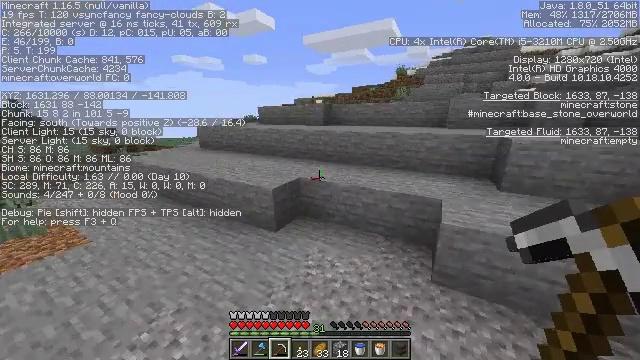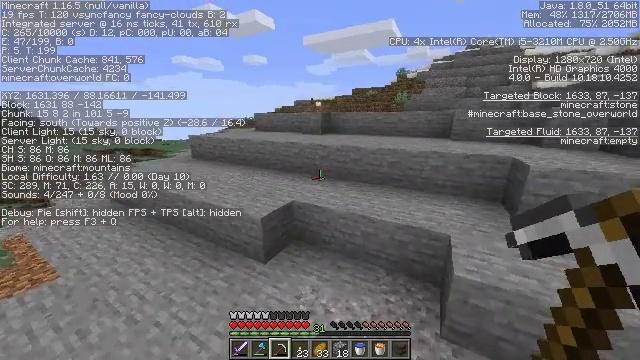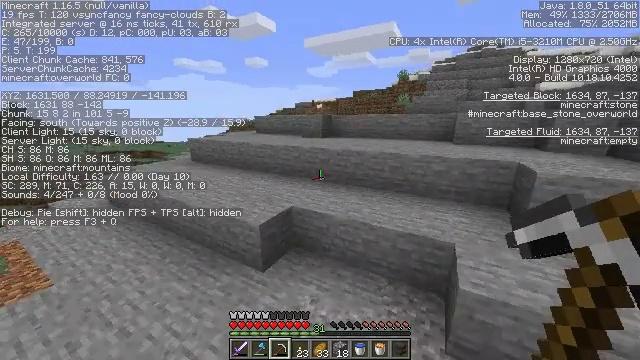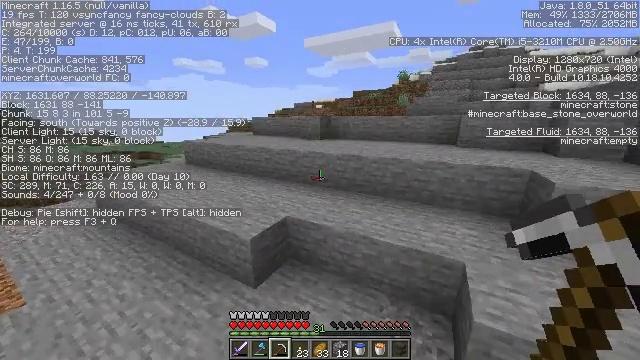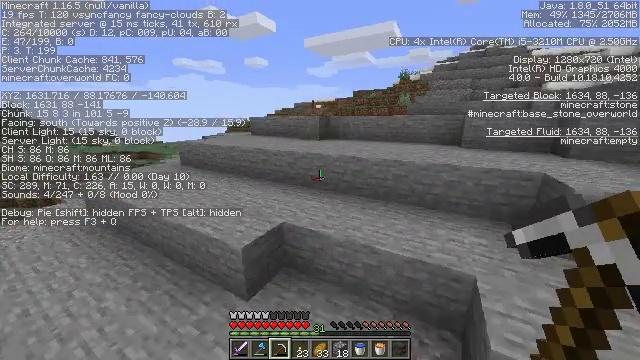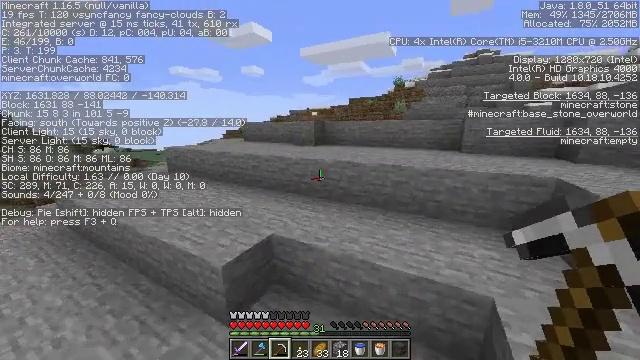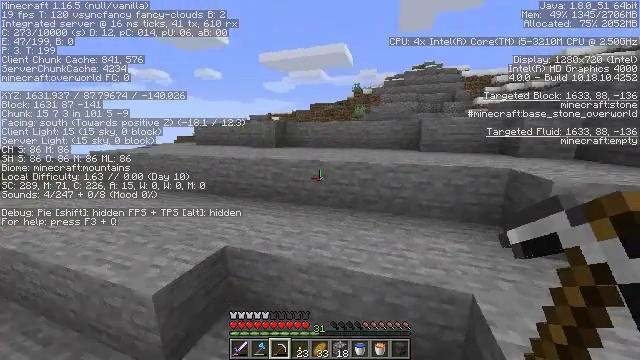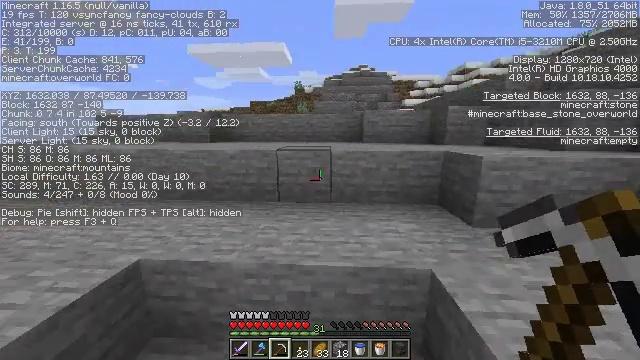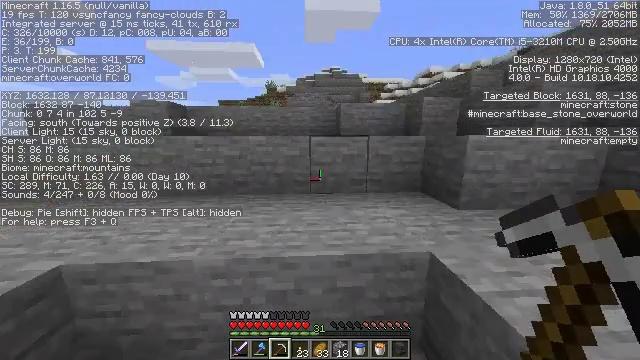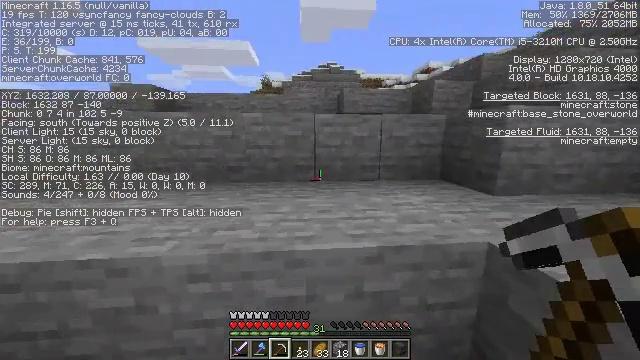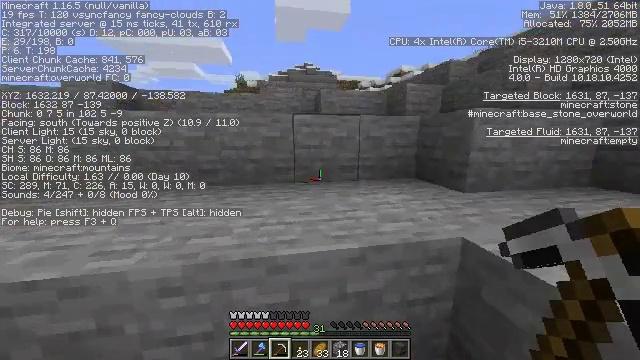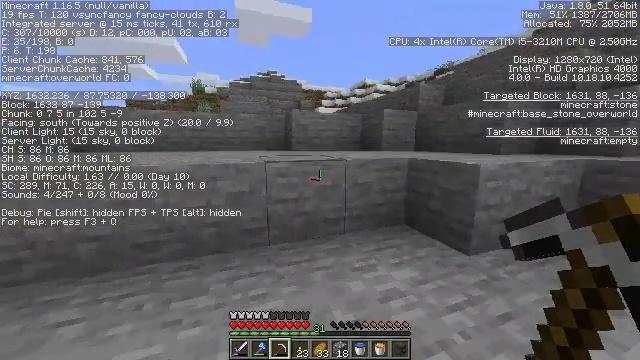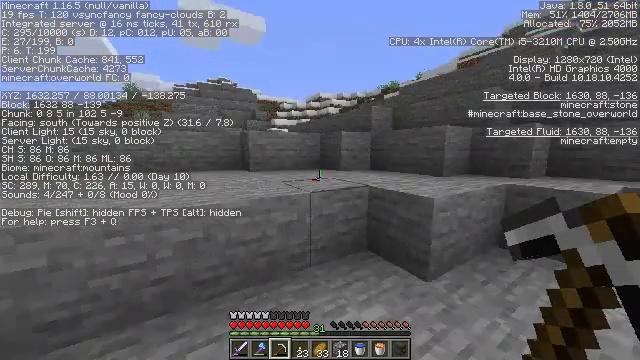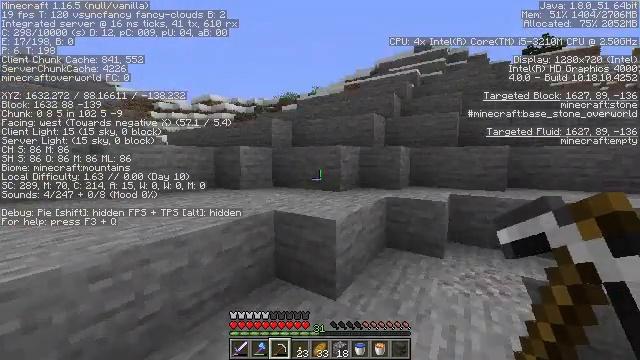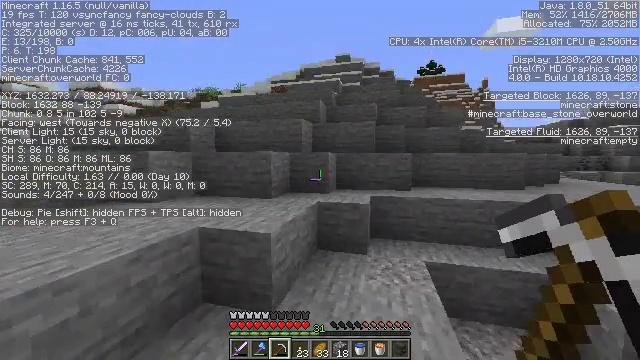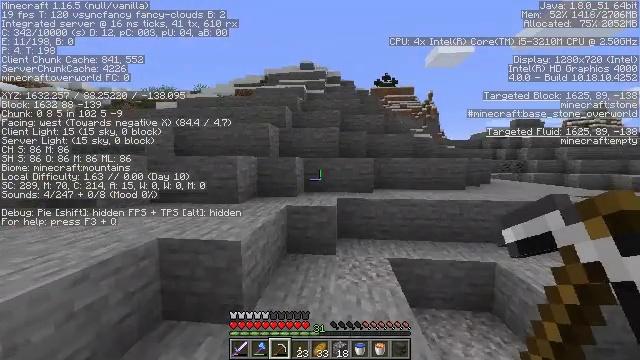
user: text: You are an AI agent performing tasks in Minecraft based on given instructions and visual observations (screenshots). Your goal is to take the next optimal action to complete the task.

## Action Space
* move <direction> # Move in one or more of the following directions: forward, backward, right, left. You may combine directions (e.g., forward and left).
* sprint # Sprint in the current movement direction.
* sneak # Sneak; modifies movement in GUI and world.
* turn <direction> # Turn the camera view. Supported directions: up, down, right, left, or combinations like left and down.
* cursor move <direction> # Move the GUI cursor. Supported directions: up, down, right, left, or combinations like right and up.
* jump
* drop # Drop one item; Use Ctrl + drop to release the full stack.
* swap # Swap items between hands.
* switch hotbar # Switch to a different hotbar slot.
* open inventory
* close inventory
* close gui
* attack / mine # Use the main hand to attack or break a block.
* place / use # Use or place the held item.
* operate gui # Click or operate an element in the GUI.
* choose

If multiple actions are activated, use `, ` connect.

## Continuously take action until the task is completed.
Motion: motion action
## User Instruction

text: Mine the grass in the plains.
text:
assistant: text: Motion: move forward, sprint, jump
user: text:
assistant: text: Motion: move forward, sprint, jump
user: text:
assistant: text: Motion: move forward, sprint, jump
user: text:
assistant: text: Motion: move forward, sprint, jump
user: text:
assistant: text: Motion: move forward, sprint, turn right and up, jump
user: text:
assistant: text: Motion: move forward, sprint, turn right and up, jump
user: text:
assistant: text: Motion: move forward, sprint, turn right, jump
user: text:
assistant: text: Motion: move forward, sprint, turn right, jump
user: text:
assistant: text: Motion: move forward, sprint, turn right, jump
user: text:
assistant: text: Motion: move forward, sprint, turn right, jump
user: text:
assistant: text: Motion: move forward and move left, sprint, turn right and up, jump
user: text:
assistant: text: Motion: move forward and move left, sprint, turn right and up, jump
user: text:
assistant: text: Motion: move forward and move left, sprint, turn right and up, jump
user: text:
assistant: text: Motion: move forward and move left, sprint, turn right, jump
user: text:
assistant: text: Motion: move forward and move left, sprint, turn right, jump
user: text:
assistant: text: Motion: move forward, sprint, jump
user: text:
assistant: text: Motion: move forward, sprint, jump
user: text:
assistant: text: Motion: move forward, sprint, jump
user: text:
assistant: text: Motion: move forward, sprint, turn right, jump
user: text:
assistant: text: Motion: move forward, sprint, turn right and up, jump
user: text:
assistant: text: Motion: move forward, sprint, turn right, jump
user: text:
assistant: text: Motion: move forward, sprint, turn right, jump
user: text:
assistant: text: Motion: move forward, sprint, turn right, jump
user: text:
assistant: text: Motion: move forward, sprint, jump
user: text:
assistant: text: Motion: move forward, sprint, turn right, jump
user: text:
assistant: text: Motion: move forward, sprint, turn right, jump
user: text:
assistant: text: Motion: move forward, sprint, turn right, jump
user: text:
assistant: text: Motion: move forward, sprint, turn right and up, jump
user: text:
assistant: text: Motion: move forward, sprint, turn right, jump
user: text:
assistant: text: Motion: move forward, sprint, turn right, jump